Question: I'm use Bootstrap 3.3.5 and demo 30-lazy-load-images, The problem is that the container can not have a fixed height(px), it must be "100% or auto" for it to be compatible with the responsive design.
Check this <URL>
'''
.swiper-container {
width: 100%;
height: 500px; // Only work if star height eg 500px, but need this container responsive 100% or auto.
'''
}

If set height: 100% or auto, .swiper-container height not initialize "0". How can we solve this? the image must be centered like the lazy load
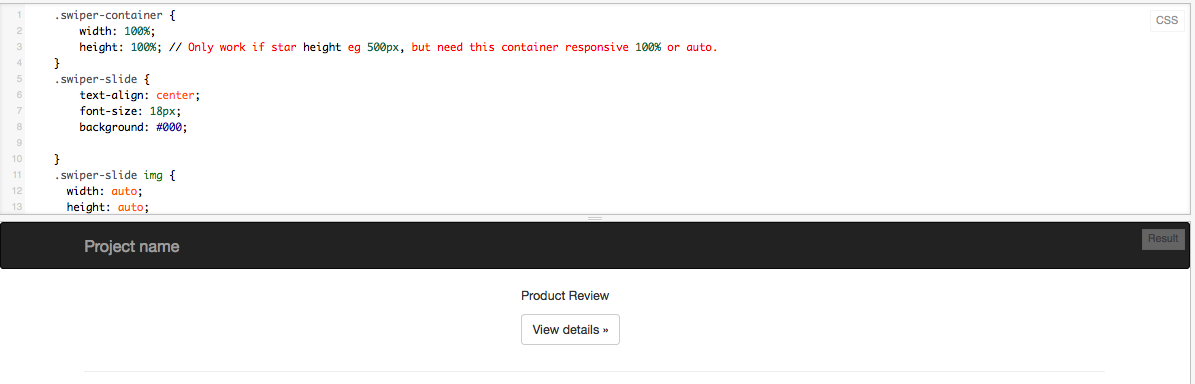
Answer: You could use to have the swiper-container display half of the screen height. Or whatever you want to set this height at.
Then this will be responsive.
'''
.swiper-container {
width: 100%;
height: 50vh;
}
'''
Here is the <URL>.
For some more info about using <URL>.